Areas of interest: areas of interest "Han City Lake Amusement Park"
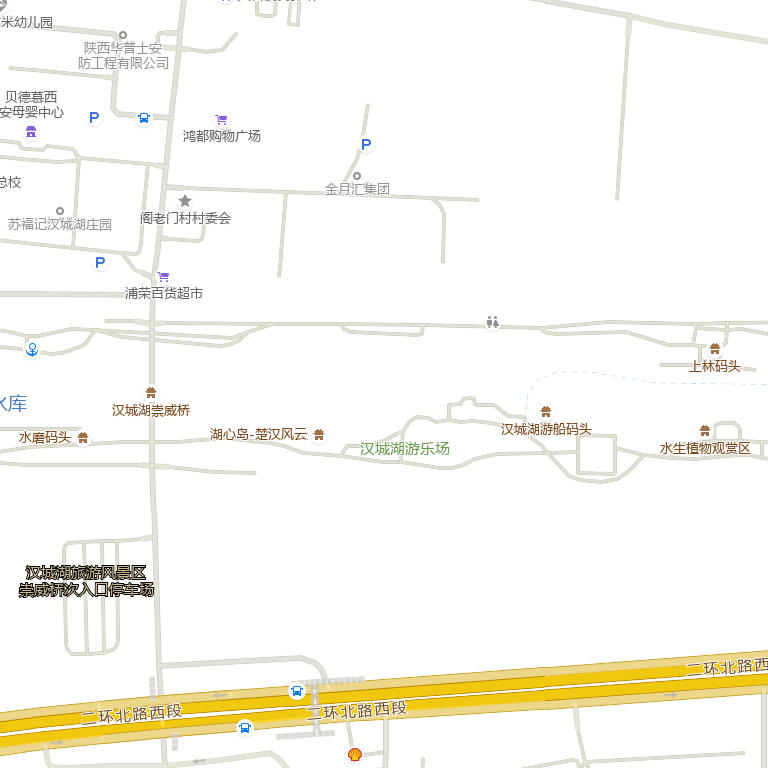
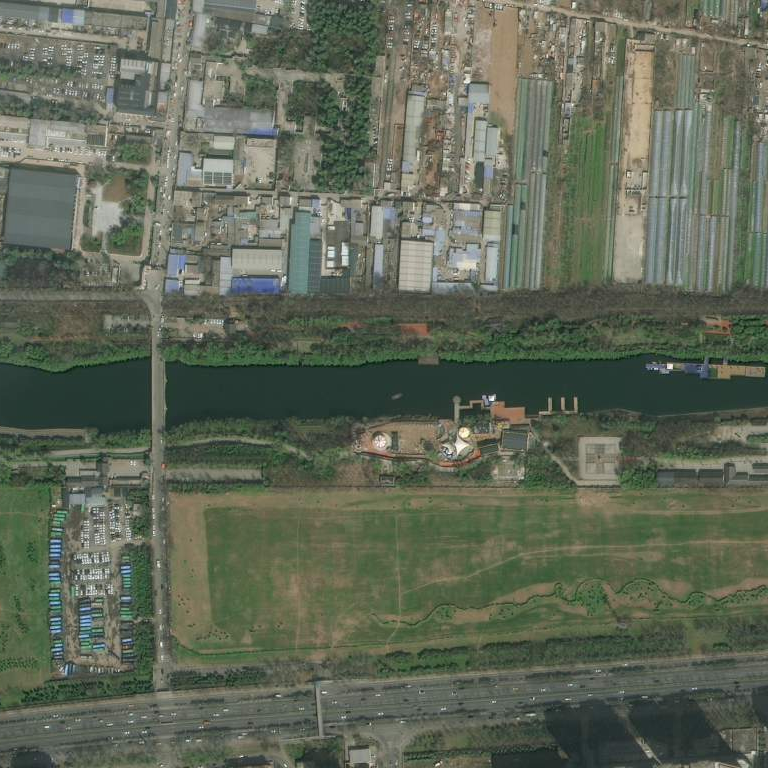